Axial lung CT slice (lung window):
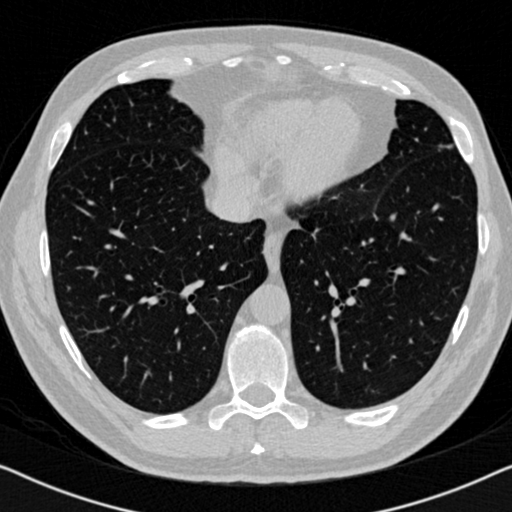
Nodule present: no